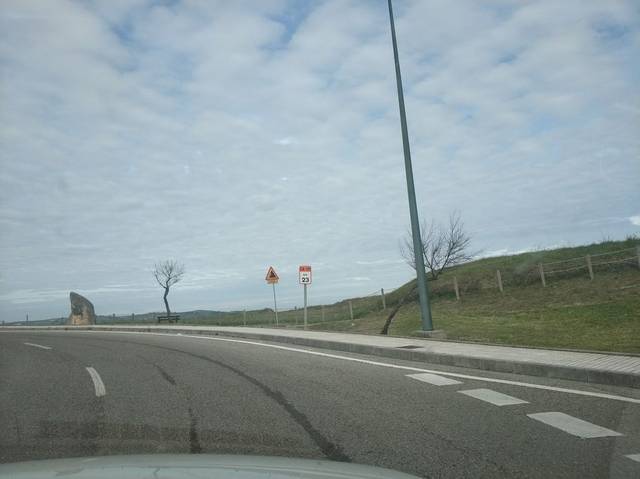
Region: Spain
Coordinates: 43.391, -4.293